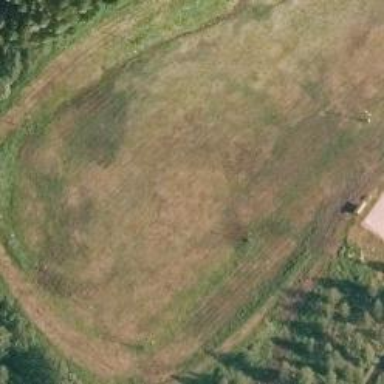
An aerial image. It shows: Disc golf basket.